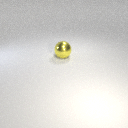
large yellow metal sphere